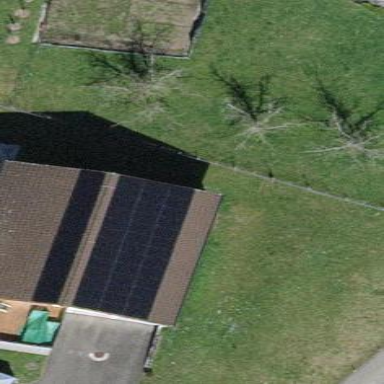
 consisting of solar photovoltaic panels."